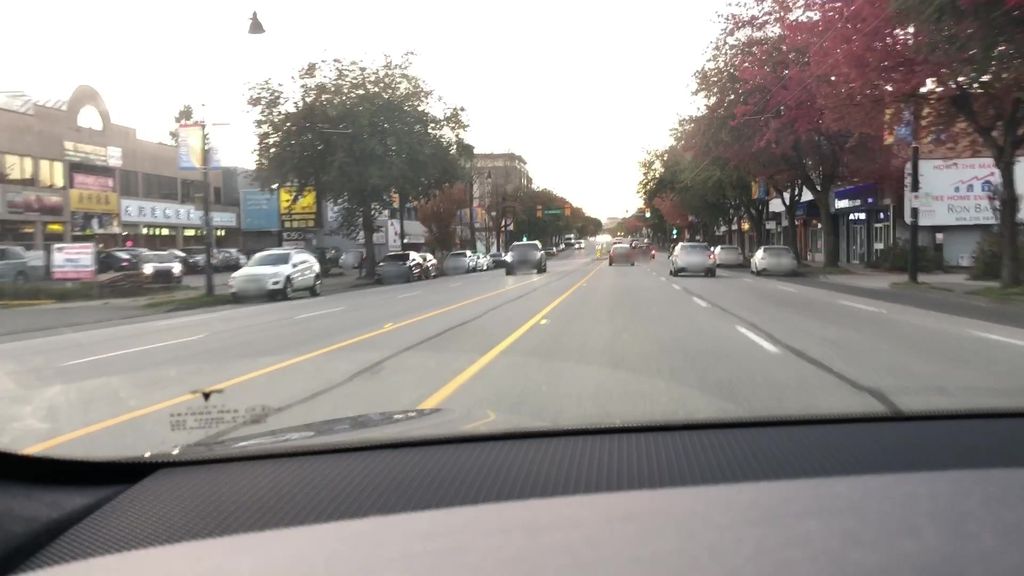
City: vancouver